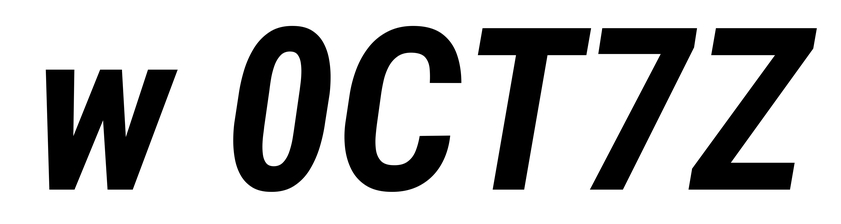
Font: Roboto-Italic_Condensed_Bold_Italic